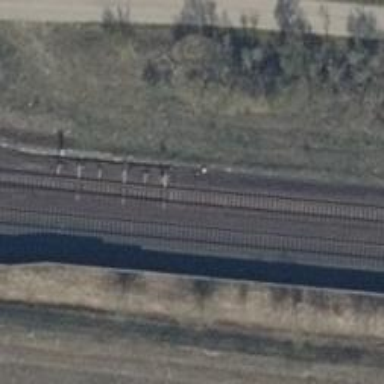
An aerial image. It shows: Railway switch with the turnout on the right side.